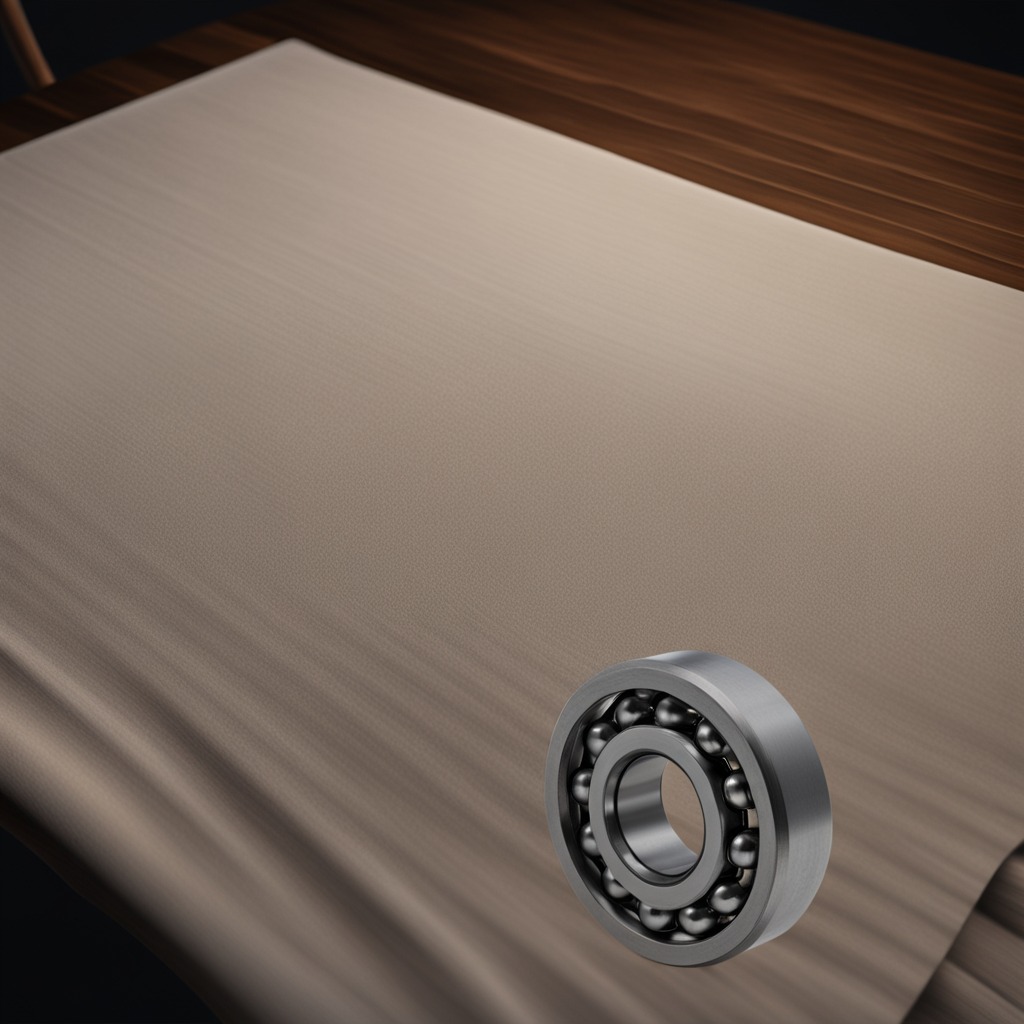
A metal ball bearing is lying on a wooden table.